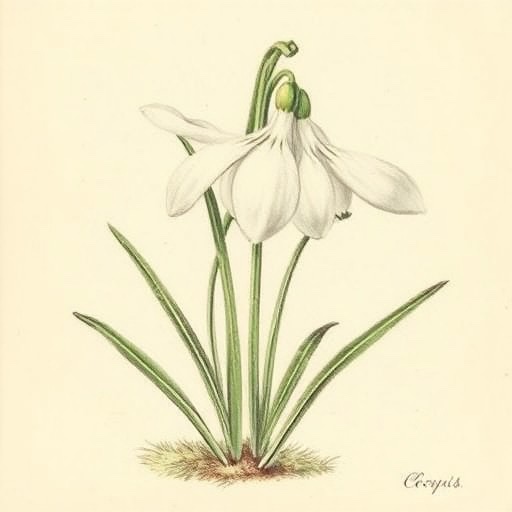
Category: Spring